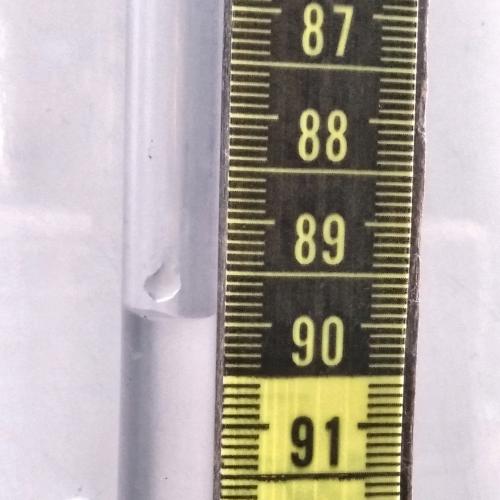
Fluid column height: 89.9 cm